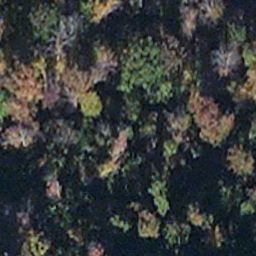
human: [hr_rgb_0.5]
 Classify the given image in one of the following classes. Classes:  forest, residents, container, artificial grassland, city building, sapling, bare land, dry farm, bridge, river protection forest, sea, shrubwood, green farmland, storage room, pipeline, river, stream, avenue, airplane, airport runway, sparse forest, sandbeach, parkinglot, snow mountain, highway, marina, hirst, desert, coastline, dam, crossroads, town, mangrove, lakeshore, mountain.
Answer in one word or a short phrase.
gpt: mangrove